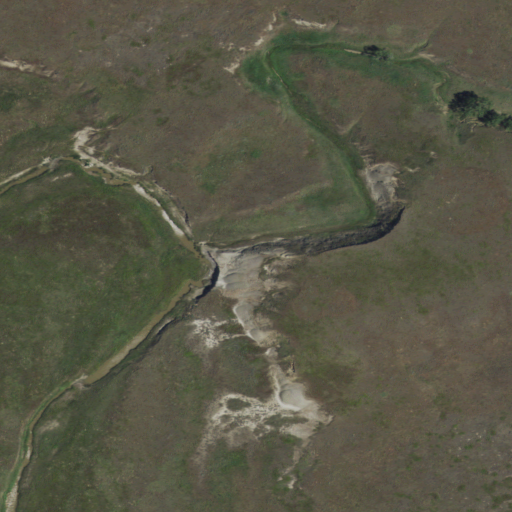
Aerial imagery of valley in South Dakota named Sheep Pen Draw containing grassland and shrub